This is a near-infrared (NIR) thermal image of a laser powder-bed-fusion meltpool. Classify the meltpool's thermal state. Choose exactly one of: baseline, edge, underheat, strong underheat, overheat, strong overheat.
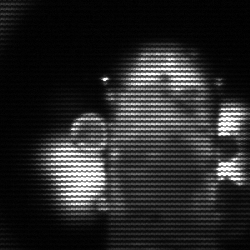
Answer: strong underheat